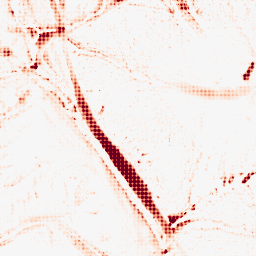
Category: morphological
Decomposition family: tophat
Decomposition parameters: size: 10
mode: white
Upsampling method: sinc_blackman
Upsampling parameters: scale: 4
kernel_size: 4
Upsampling scale: 4